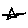
Label: star